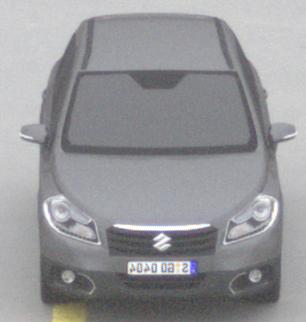
Make: Suzuki
Model: SX4 S-Cross 1.6
Detailed model: SX4 (II) S-Cross
Model produced from: 2013/10
Model produced until: 2015/08
Doors: 5
Color: gray
Road condition: dry road
Daytime: midday
Contrast: low contrast